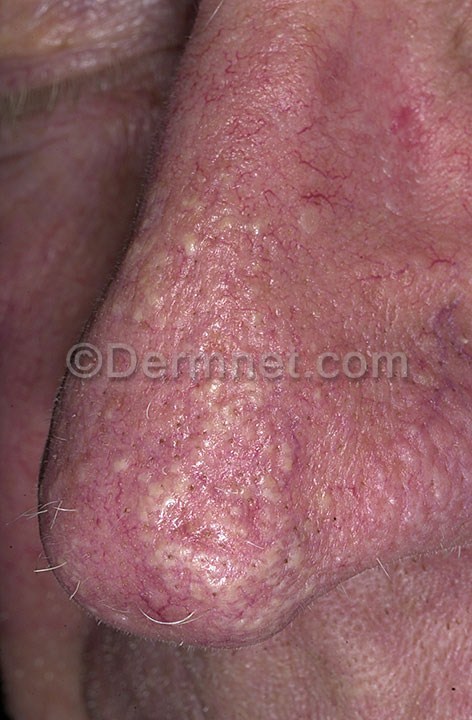
Disease: Light Diseases and Disorders of Pigmentation